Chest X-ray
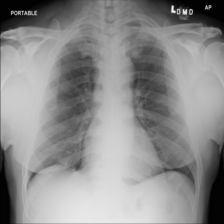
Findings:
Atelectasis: negative
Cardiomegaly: negative
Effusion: negative
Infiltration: negative
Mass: negative
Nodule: negative
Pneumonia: negative
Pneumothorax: negative
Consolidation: negative
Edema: negative
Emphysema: negative
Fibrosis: negative
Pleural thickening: negative
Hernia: negative